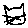
Label: cat